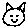
Label: cat